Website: home-depot
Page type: billing-address
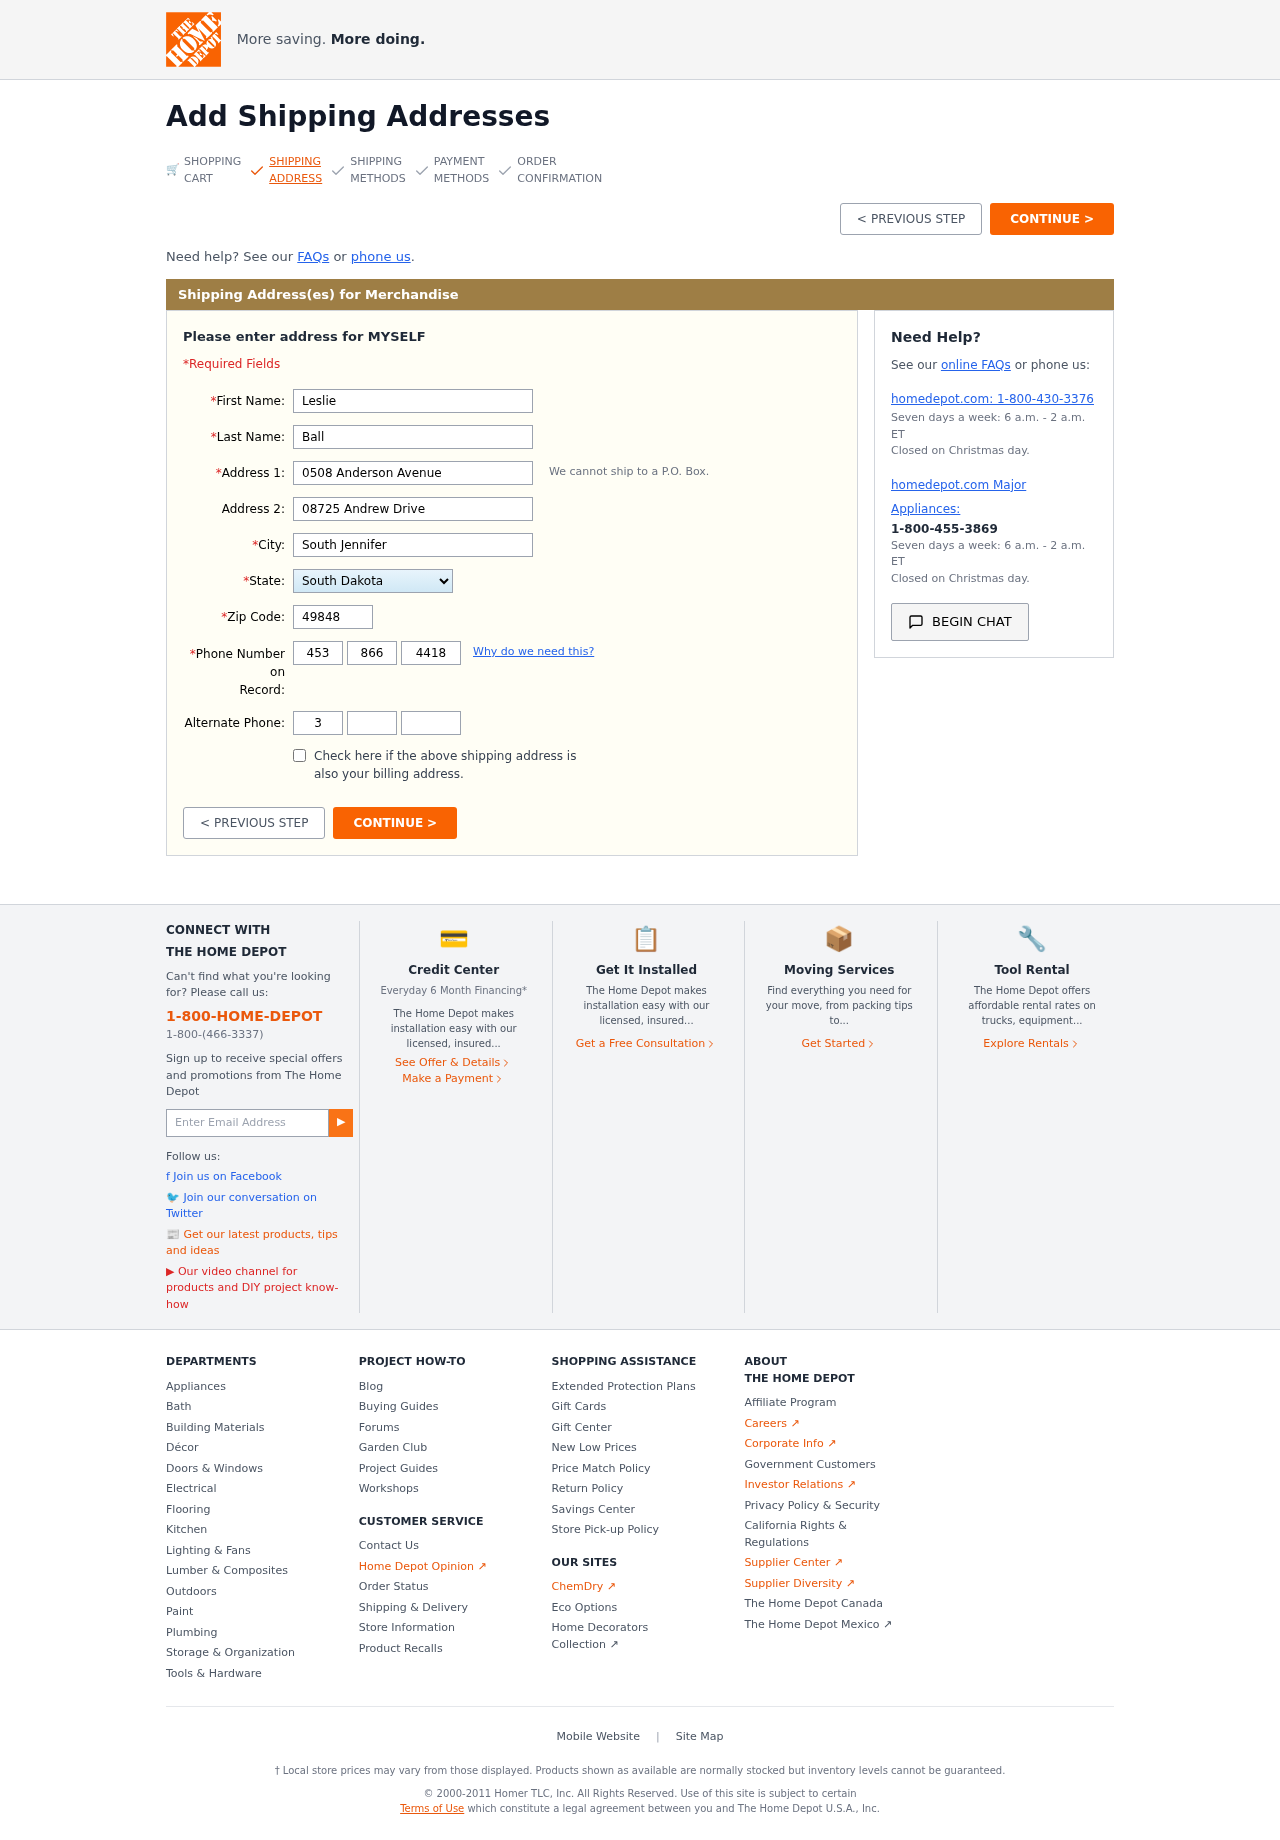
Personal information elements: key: PII_STATE
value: South Dakota
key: PII_FIRSTNAME
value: Leslie
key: PII_LASTNAME
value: Ball
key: PII_STREET
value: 0508 Anderson Avenue
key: PII_STREET2
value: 08725 Andrew Drive
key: PII_CITY
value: South Jennifer
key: PII_POSTCODE
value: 49848
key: PII_PHONE_AREA
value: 453
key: PII_PHONE_PREFIX
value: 866
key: PII_PHONE_LINE
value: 4418
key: PII_PHONE_ALT_AREA
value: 383
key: PII_PHONE_ALT_PREFIX
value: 511
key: PII_PHONE_ALT_LINE
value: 0967